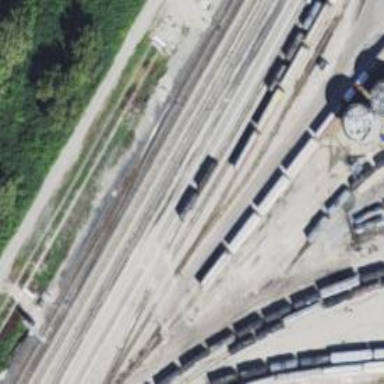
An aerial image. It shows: Rail spur service.